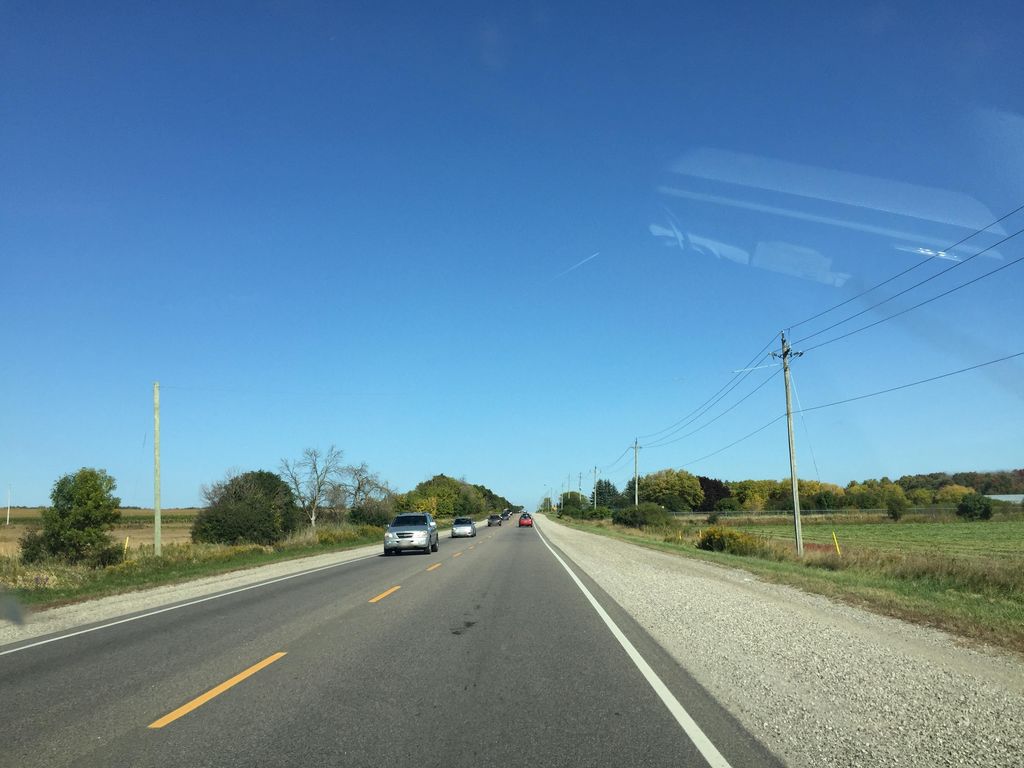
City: kitchener-waterloo